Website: macys
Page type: store-pickup
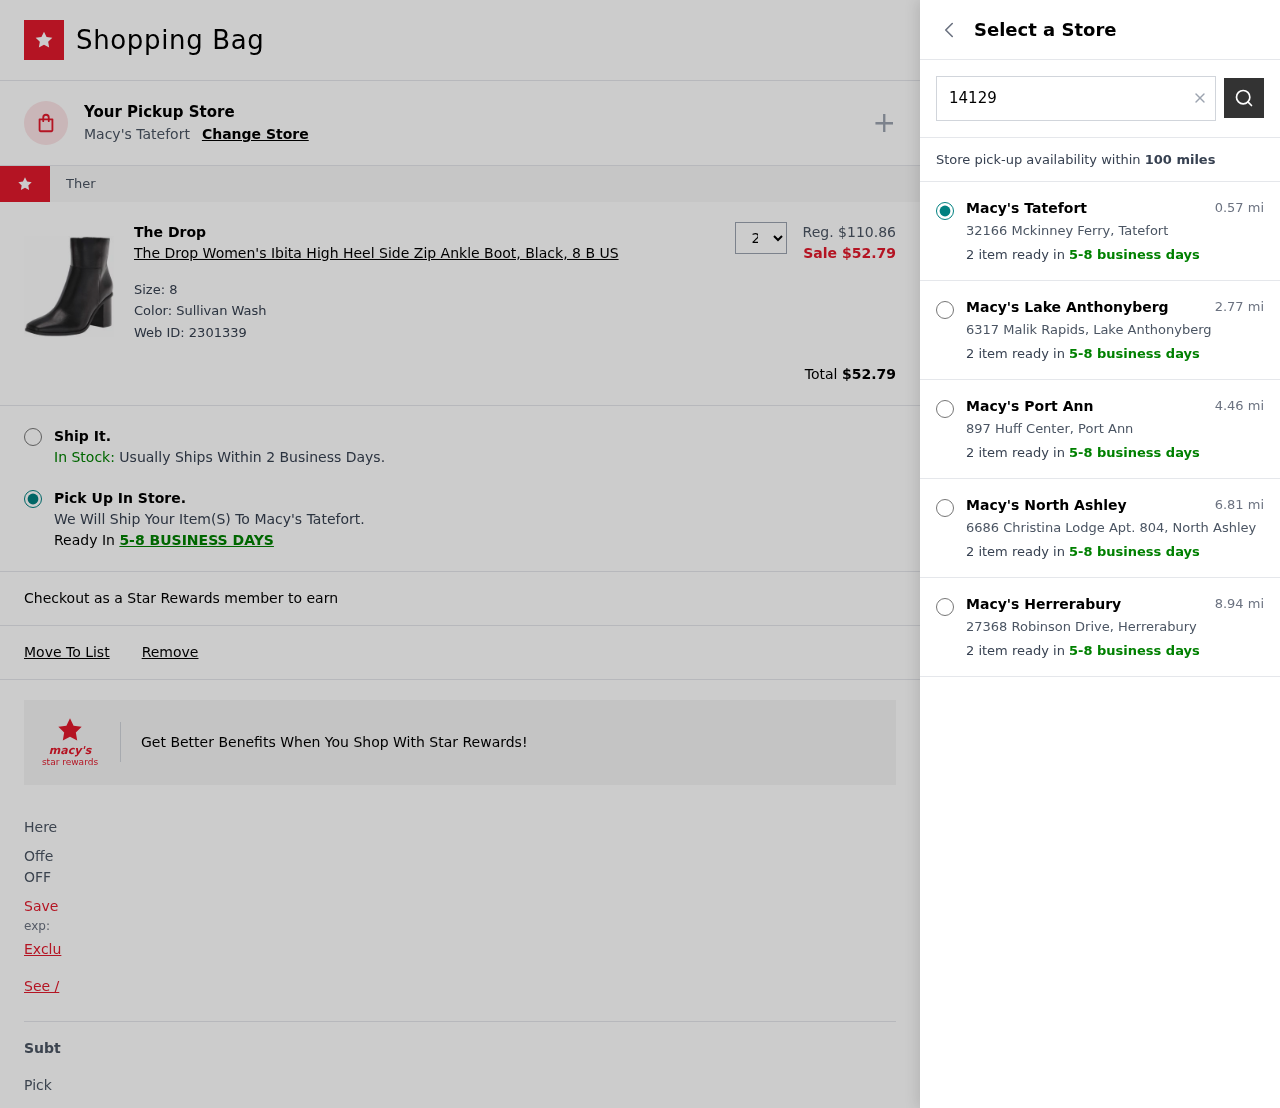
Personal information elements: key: PII_LOCATION1_CITY
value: Tatefort
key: PII_LOCATION1_STREET
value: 32166 Mckinney Ferry
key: PII_LOCATION2_CITY
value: Lake Anthonyberg
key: PII_LOCATION2_STREET
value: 6317 Malik Rapids
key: PII_LOCATION3_CITY
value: Port Ann
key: PII_LOCATION3_STREET
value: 897 Huff Center
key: PII_LOCATION4_CITY
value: North Ashley
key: PII_LOCATION4_STREET
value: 6686 Christina Lodge Apt. 804
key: PII_LOCATION5_CITY
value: Herrerabury
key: PII_LOCATION5_STREET
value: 27368 Robinson Drive
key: PII_POSTCODE
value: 14129
Product elements: key: PRODUCT1_BRAND
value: The Drop
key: PRODUCT1_NAME
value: The Drop Women's Ibita High Heel Side Zip Ankle Boot, Black, 8 B US
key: PRODUCT1_PRICE
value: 52.79
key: PRODUCT1_QUANTITY
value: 2
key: PRODUCT1_ORIGINAL_PRICE
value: $110.86
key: PRODUCT1_WEB_ID
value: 2301339
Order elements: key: ORDER_TOTAL
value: $52.79
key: ORDER_DELIVERY_DATE
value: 5-8 business days
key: ORDER_DELIVERY_DATE
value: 5-8 BUSINESS DAYS
Search elements: key: SEARCH_LOCATION
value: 14129